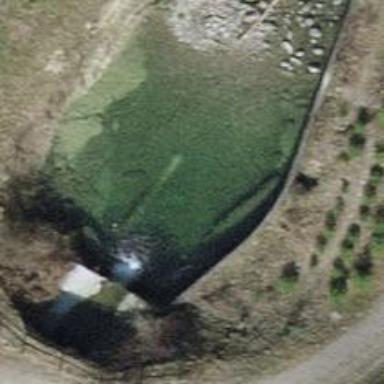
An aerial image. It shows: Retaining wall.